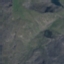
Label: HerbaceousVegetation